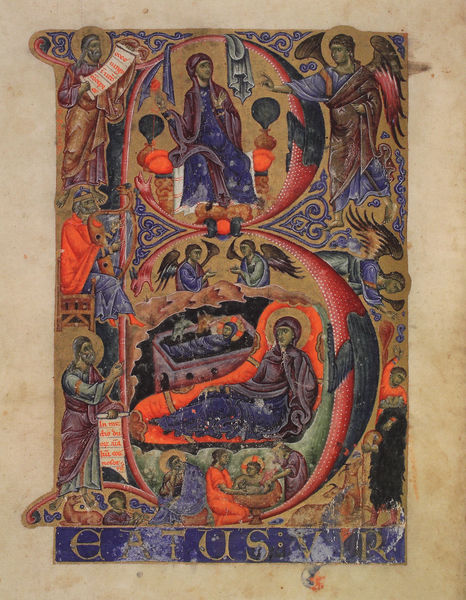
Titel: Isabella-Psalter mit 8 Deckfarbenminiaturen
Institution: Florenz, Biblioteca Riccardiana
Schlagwörter: blau, flügel, mann, frau, männer, orange, schwarz, zeichnung, rot, ornament, gold, engel, schrift, könig, thron, verzierung, buch, buchstabe, initiale, sarg, christus, grab, jesus, schriftrolle, heilige, maria, madonna, zierrat, josef, geburt, krippe, wiege, kapitälchen, schriftrollen, evangelium, evangelisten, codex, orthodoxie, b, musikinstrument (trompete)